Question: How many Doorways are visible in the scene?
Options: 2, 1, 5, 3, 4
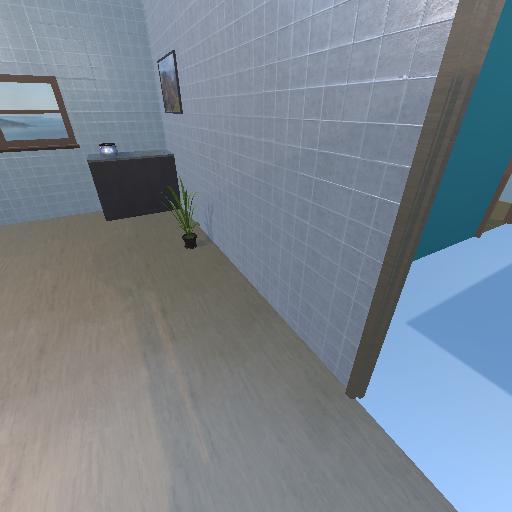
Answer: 2